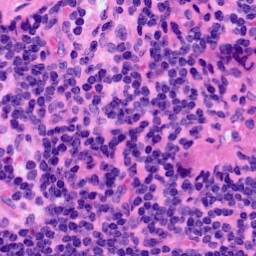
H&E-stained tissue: LymphNode